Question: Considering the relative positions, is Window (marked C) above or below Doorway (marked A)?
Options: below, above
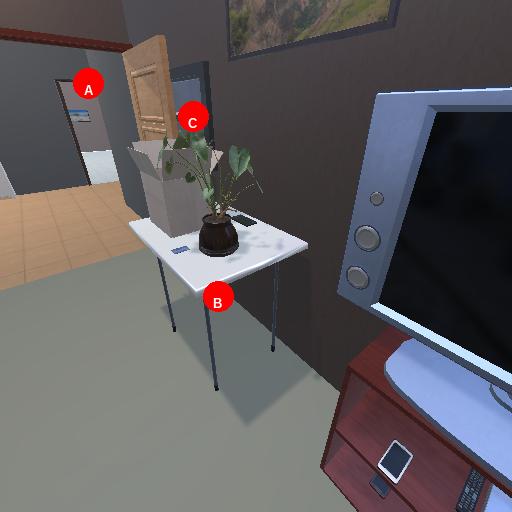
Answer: below